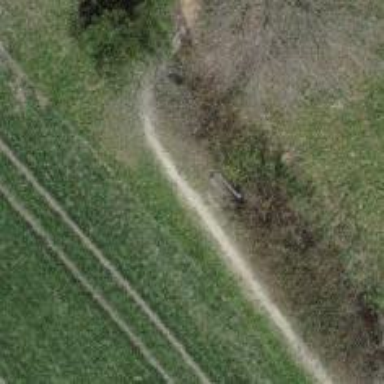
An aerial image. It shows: Bench.